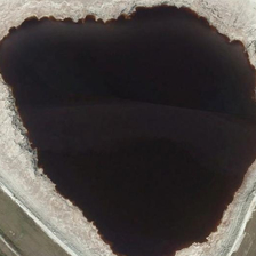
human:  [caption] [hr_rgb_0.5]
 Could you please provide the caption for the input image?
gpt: The Yellow Valley is around the heart shaped pond.

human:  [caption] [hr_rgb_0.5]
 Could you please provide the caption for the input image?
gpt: Yellow light surrounded an almost heart-shaped pond.

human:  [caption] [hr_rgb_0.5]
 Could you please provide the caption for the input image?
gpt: The red pool is surrounded by big rocks.

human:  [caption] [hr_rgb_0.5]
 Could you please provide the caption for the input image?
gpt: around the big pond is a white circle .

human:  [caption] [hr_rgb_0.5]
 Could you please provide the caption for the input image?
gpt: The red pond is surrounded by big stones.